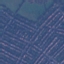
Label: Residential